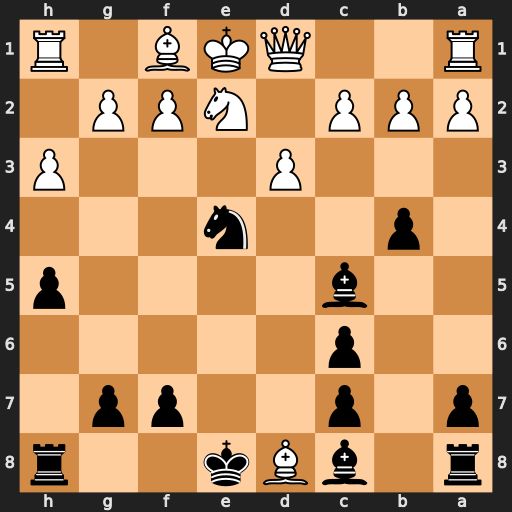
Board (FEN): r1bBk2r/p1p2pp1/2p5/2b4p/1p2n3/3P3P/PPP1NPP1/R2QKB1R
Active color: b
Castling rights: KQkq
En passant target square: -
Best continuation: Bxf2#